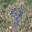
Label: 9